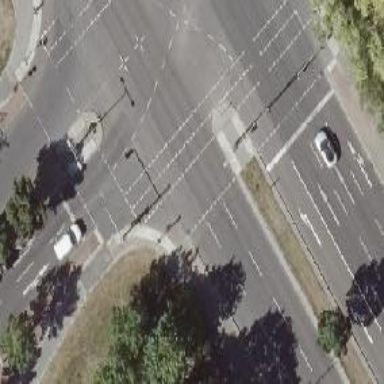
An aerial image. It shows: Primary highway with asphalt surface. There is cycle track on the right.